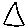
Label: triangle